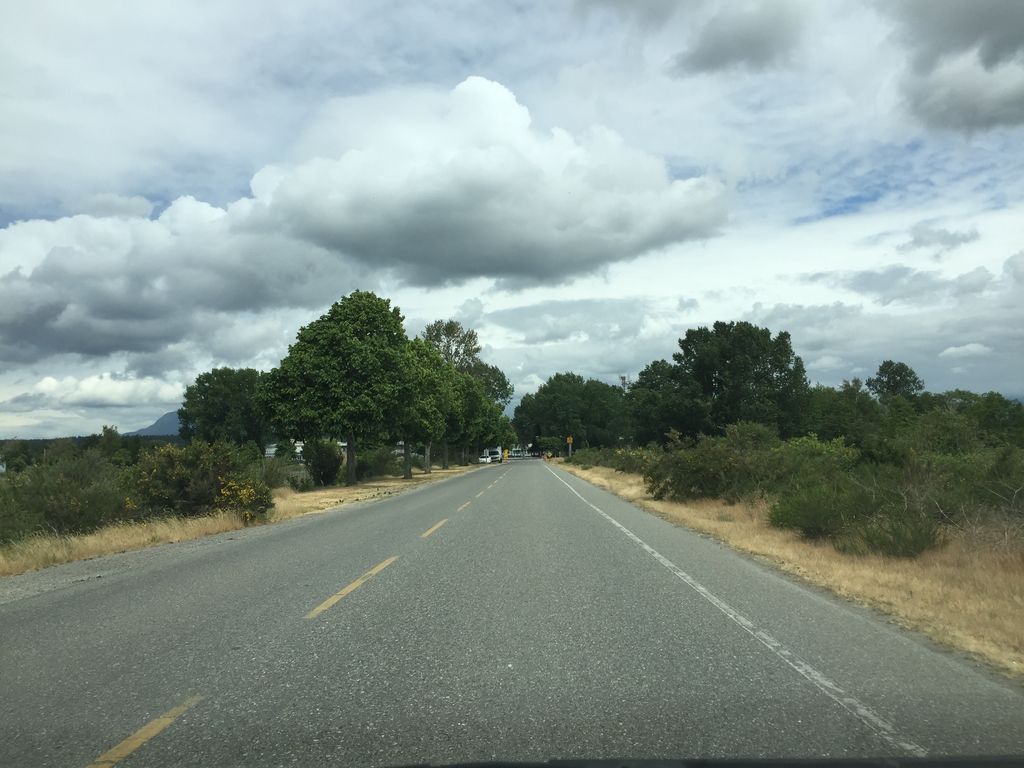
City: vancouver